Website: crate-barrel
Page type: payment
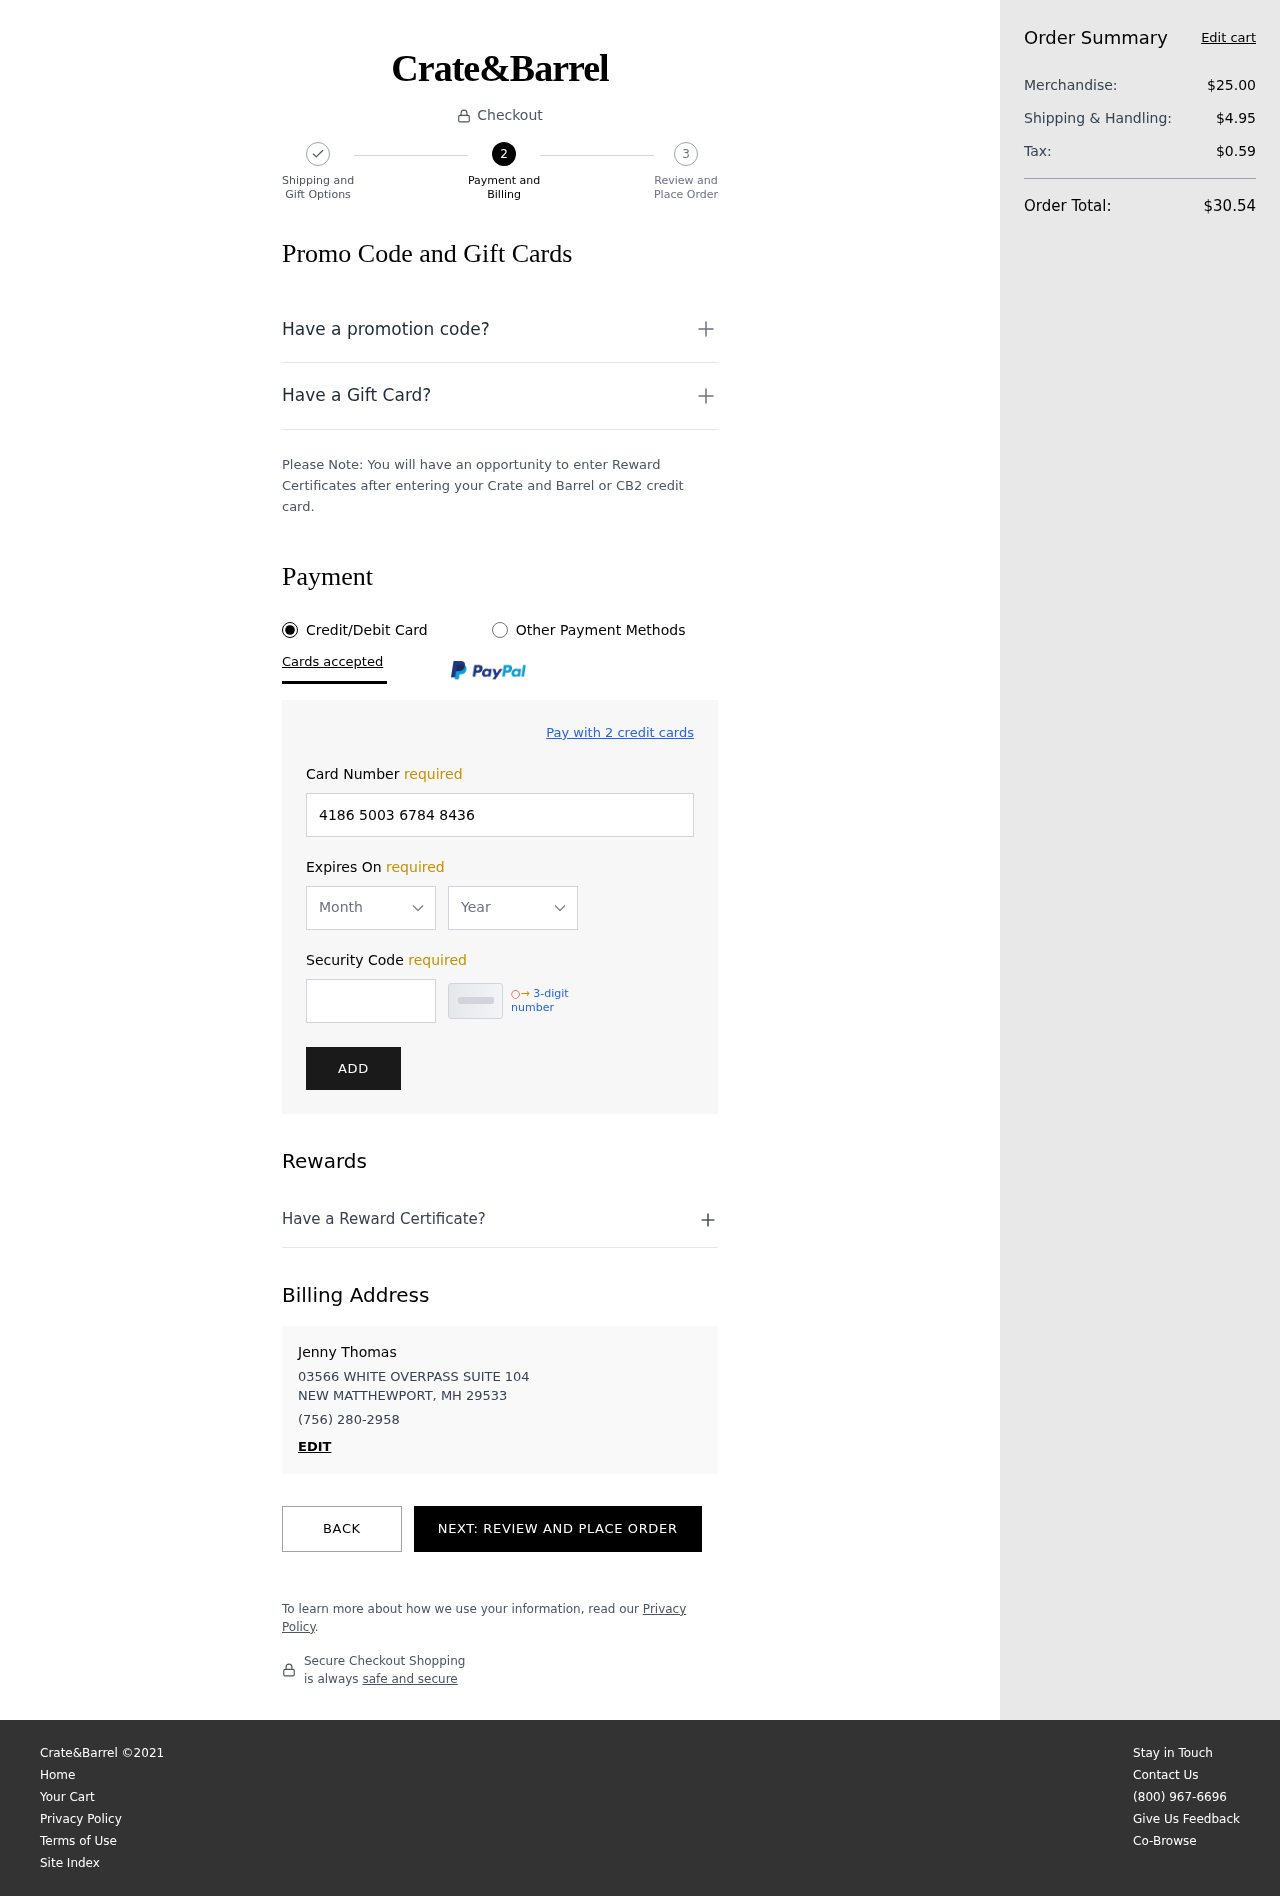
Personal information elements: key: PII_CARD_EXPIRY_MONTH
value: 07
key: PII_CARD_EXPIRY_YEAR
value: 28
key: PII_CITY_STATE_ZIP
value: NEW MATTHEWPORT, MH 29533
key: PII_FULLNAME
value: Jenny Thomas
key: PII_PHONE
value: (756) 280-2958
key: PII_STREET
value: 03566 WHITE OVERPASS SUITE 104
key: PII_CARD_NUMBER
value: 4186 5003 6784 8436
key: PII_CARD_CVV
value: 380
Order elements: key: ORDER_SUBTOTAL
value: $25.00
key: ORDER_SHIPPING_COST
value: $4.95
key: ORDER_TAX
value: $0.59
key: ORDER_TOTAL
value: $30.54